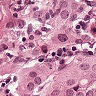
Metastatic tissue present: yes